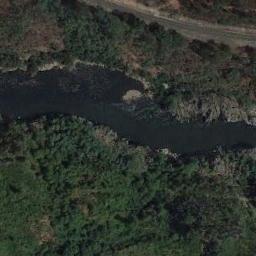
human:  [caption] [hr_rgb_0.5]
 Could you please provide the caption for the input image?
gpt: The deep blue river goes through the forest .

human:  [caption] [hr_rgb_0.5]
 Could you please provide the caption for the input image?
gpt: A curvy, Wavy, Turquoise river with lush green forests on both sides .

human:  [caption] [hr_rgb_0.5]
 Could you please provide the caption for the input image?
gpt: The river goes through many trees and a road .

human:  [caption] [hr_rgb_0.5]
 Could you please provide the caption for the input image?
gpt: There are many trees on either side of the river .

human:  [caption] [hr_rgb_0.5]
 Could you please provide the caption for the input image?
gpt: There are many green trees near the river .